Question: I have styled my '<ul>' list with custom bullet as shown below.
The problem is that I want the text to be displayed as in the image below:

So, basically, the overflowing text shouldnt be right below the bullet. I tried the solutions available here on SO but it didnt work in my case.
'''
ul{
width: 300px;
border: 1px solid black;
margin-left: 0;
padding-left: 0;
list-style-type: none;
}
ul li {
list-style: none;
list-style-position: inside;
position: relative;
margin-left: 1em;
}
ul li:before {
content: 'A0';
color: #3023AE;
line-height: 0;
font-size: 1.5rem;
vertical-align: middle;
padding-bottom: 0.5rem;
}
'''
'''
<ul>
<li>Tissue death, a dangerous side effect, often results from stroke</li>
<li>Four million Americans are suffering from the after effects of stroke</li>
<li>Tissue death, a dangerous side effect, often results from stroke</li>
</ul>
'''
How do I fix this?
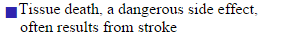
Answer: you can use it in this way
'''
ul{
width: 300px;
border: 1px solid black;
margin-left: 0;
list-style-type: none;
padding-left:0px;
}
ul li {
list-style: none;
position: relative;
margin-left: 1em;
display:block;
background:url('http://i.imgur.com/YR9XMuc.png') no-repeat center left ;
padding-left:30px;
}
'''
'''
<ul>
<li>Tissue death, a dangerous side effect, often results from stroke</li>
<li>Four million Americans are suffering from the after effects of stroke</li>
<li>Tissue death, a dangerous side effect, often results from stroke</li>
</ul>
'''